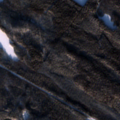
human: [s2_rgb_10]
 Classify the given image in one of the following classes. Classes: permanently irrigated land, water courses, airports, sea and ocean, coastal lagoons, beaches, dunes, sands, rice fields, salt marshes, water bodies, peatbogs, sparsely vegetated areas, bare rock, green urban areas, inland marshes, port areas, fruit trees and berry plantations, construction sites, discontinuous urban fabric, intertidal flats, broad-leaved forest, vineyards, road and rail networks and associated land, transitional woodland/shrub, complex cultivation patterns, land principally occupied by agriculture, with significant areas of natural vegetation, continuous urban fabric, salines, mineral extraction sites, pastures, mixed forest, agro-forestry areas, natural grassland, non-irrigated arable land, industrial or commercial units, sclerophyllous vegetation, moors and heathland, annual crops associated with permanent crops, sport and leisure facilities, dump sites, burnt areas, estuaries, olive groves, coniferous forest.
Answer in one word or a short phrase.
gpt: coniferous forest, mixed forest, water bodies